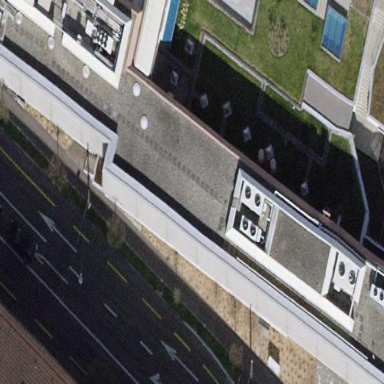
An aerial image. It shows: Hospital building.